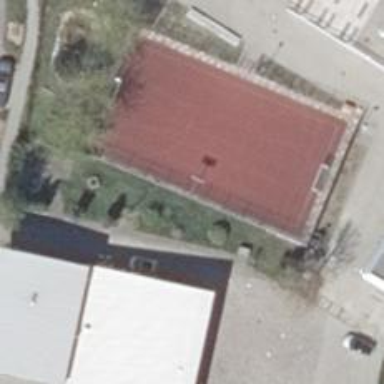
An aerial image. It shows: Basketball backboard in playground.